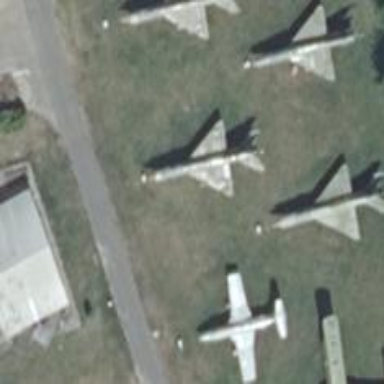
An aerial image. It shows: Attraction featuring historic aircraft.